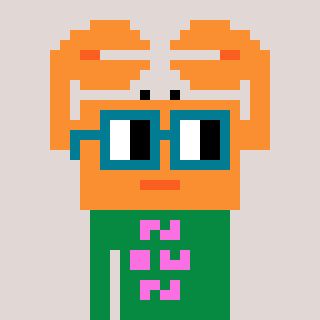
a pixel art character with square dark green glasses, a crab-shaped head and a green-colored body on a warm background